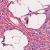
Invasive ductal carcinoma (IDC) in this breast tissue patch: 1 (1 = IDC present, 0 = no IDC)